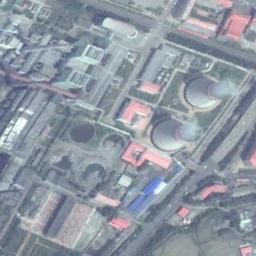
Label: thermal_power_station